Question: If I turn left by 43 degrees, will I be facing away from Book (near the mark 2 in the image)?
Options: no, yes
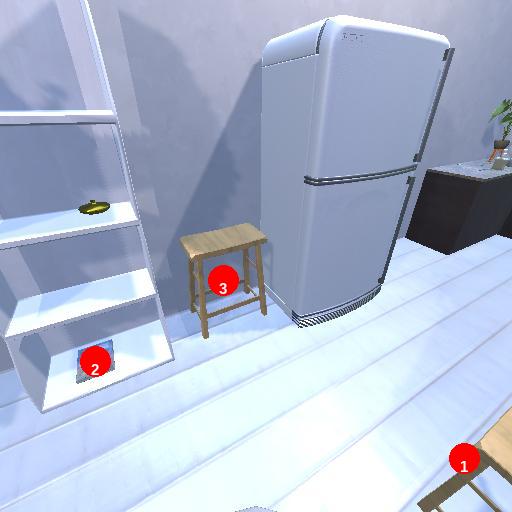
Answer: no